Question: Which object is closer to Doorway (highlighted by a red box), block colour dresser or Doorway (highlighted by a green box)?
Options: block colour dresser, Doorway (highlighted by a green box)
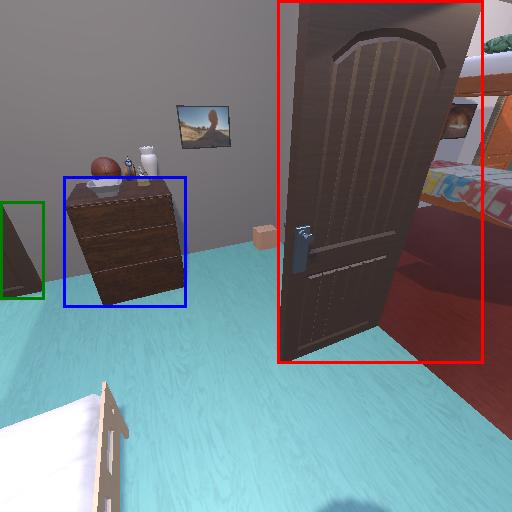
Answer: block colour dresser